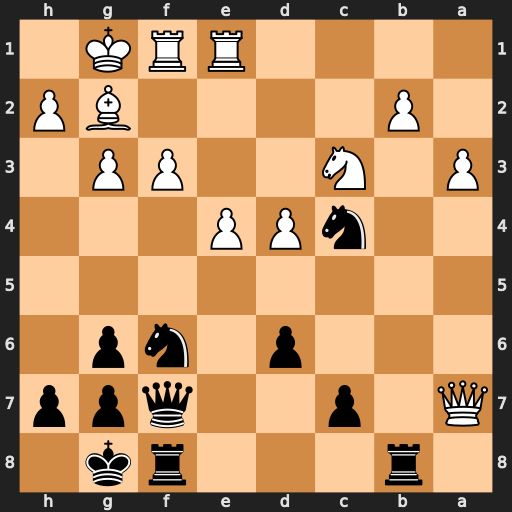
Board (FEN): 1r3rk1/Q1p2qpp/3p1np1/8/2nPP3/P1N2PP1/1P4BP/4RRK1
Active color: b
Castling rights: -
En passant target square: -
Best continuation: Ra8 Qb7 Rfb8 Qc6 Na5 Qxa8 Rxa8